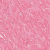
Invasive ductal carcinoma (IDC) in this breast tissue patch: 0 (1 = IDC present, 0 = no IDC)